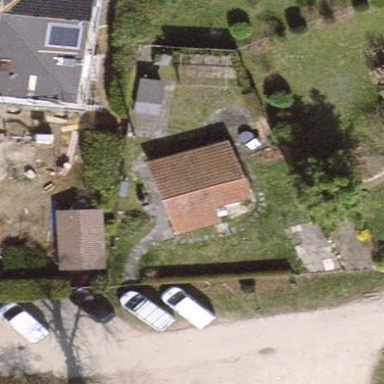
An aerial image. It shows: Simple and straightforward house.